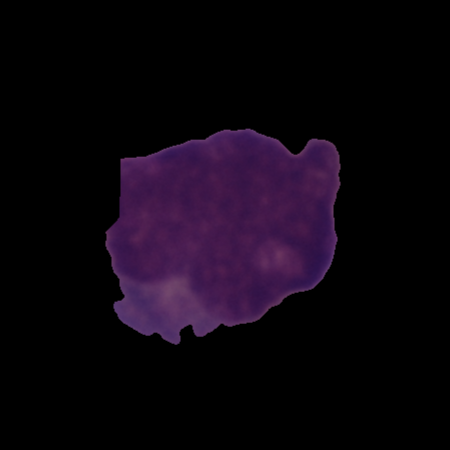
Label: cancer